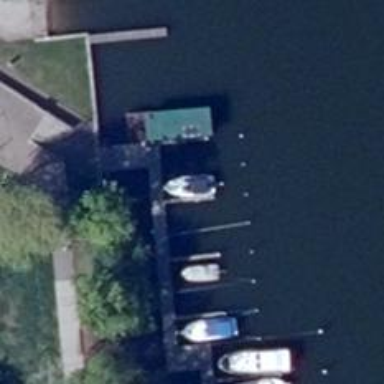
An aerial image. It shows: Man-made pier.